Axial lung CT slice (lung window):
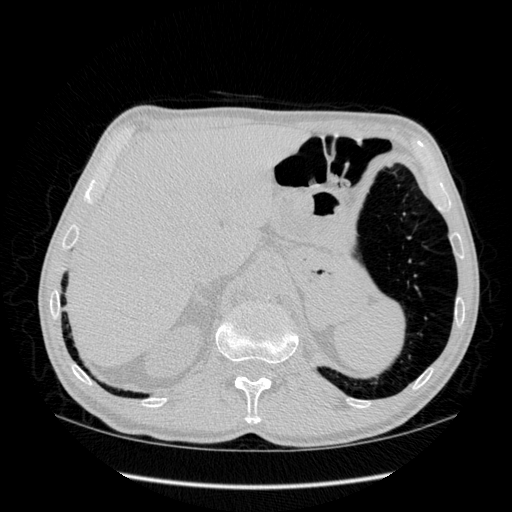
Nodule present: no